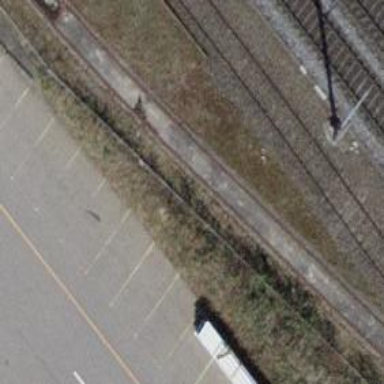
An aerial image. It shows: Single-track railway spur.